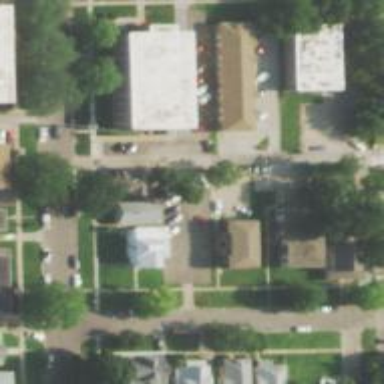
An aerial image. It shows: Neighborhood.